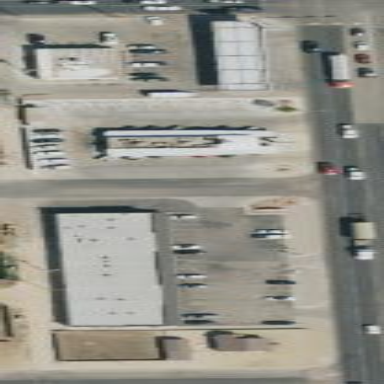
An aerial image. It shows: Retail area.